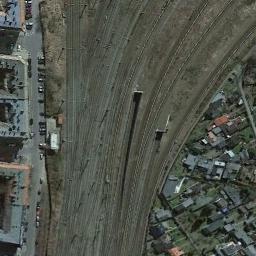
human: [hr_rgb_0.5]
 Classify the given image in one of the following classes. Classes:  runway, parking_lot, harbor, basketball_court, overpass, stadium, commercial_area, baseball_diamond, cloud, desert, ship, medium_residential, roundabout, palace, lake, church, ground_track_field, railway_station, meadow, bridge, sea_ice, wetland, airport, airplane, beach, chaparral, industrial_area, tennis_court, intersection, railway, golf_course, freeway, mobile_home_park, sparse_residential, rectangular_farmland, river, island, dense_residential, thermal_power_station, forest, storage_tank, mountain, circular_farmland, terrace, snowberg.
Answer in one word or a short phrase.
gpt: railway